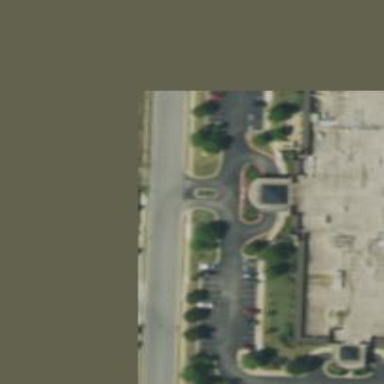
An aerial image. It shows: Unclassified asphalt road with separate sidewalk.